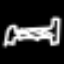
Label: bed